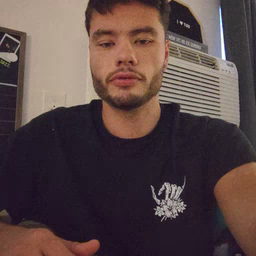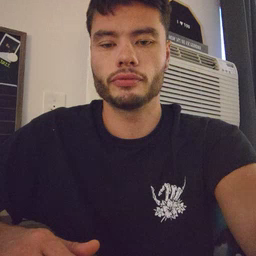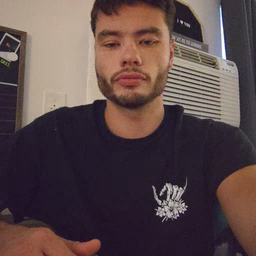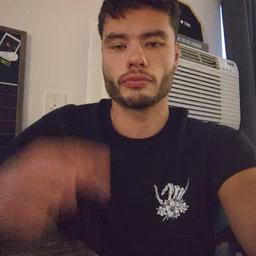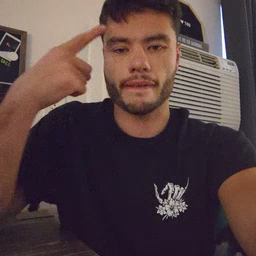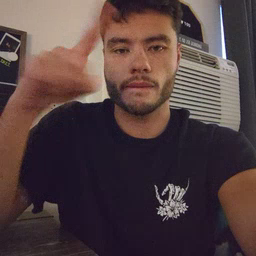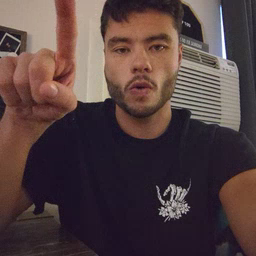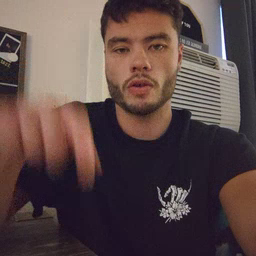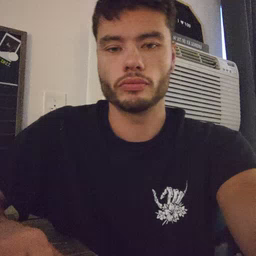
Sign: for